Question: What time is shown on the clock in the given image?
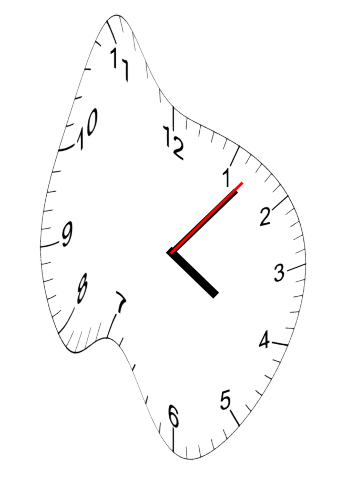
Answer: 04:07:07